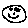
Label: smiley face